CT angiography, arterial phase; slice 277 of 322; volume shape [512, 429, 322], voxel spacing [0.8984, 0.8984, 2.0] mm
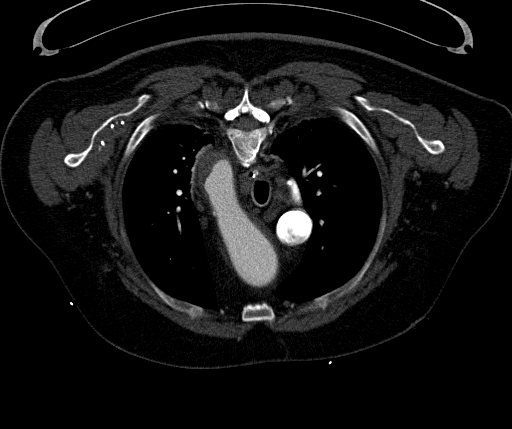
True lumen volume: 312.97 mL
False lumen volume: 138.31 mL